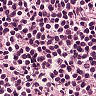
Metastatic tissue present: no